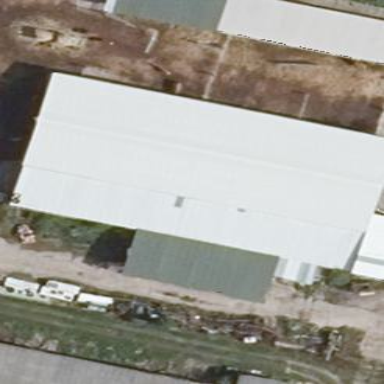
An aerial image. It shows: Building with flat light gray roof.